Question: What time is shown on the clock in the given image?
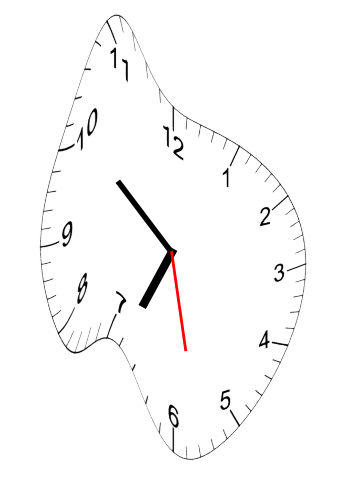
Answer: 06:51:28